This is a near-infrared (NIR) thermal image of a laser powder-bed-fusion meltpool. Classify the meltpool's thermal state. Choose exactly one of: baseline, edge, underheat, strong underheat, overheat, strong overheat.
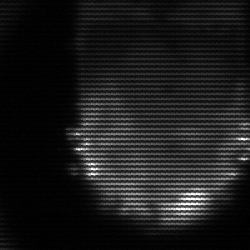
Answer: baseline